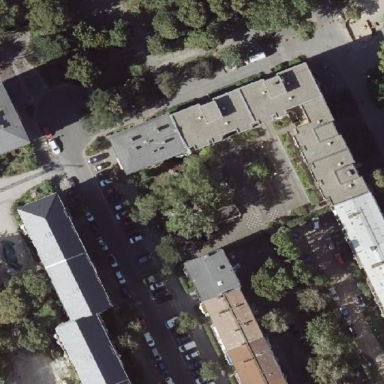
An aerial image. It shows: Parking area with concrete surface.